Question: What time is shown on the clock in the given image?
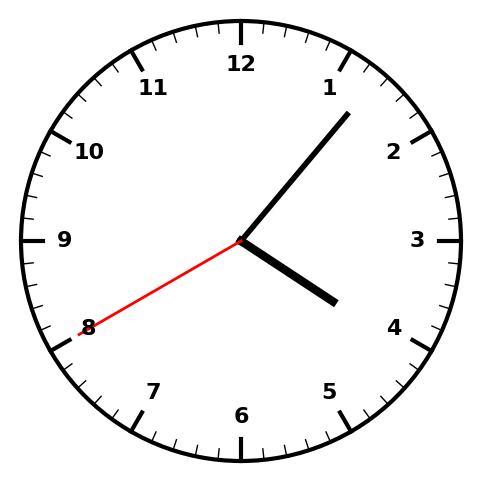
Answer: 04:06:40